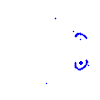
Particle: proton